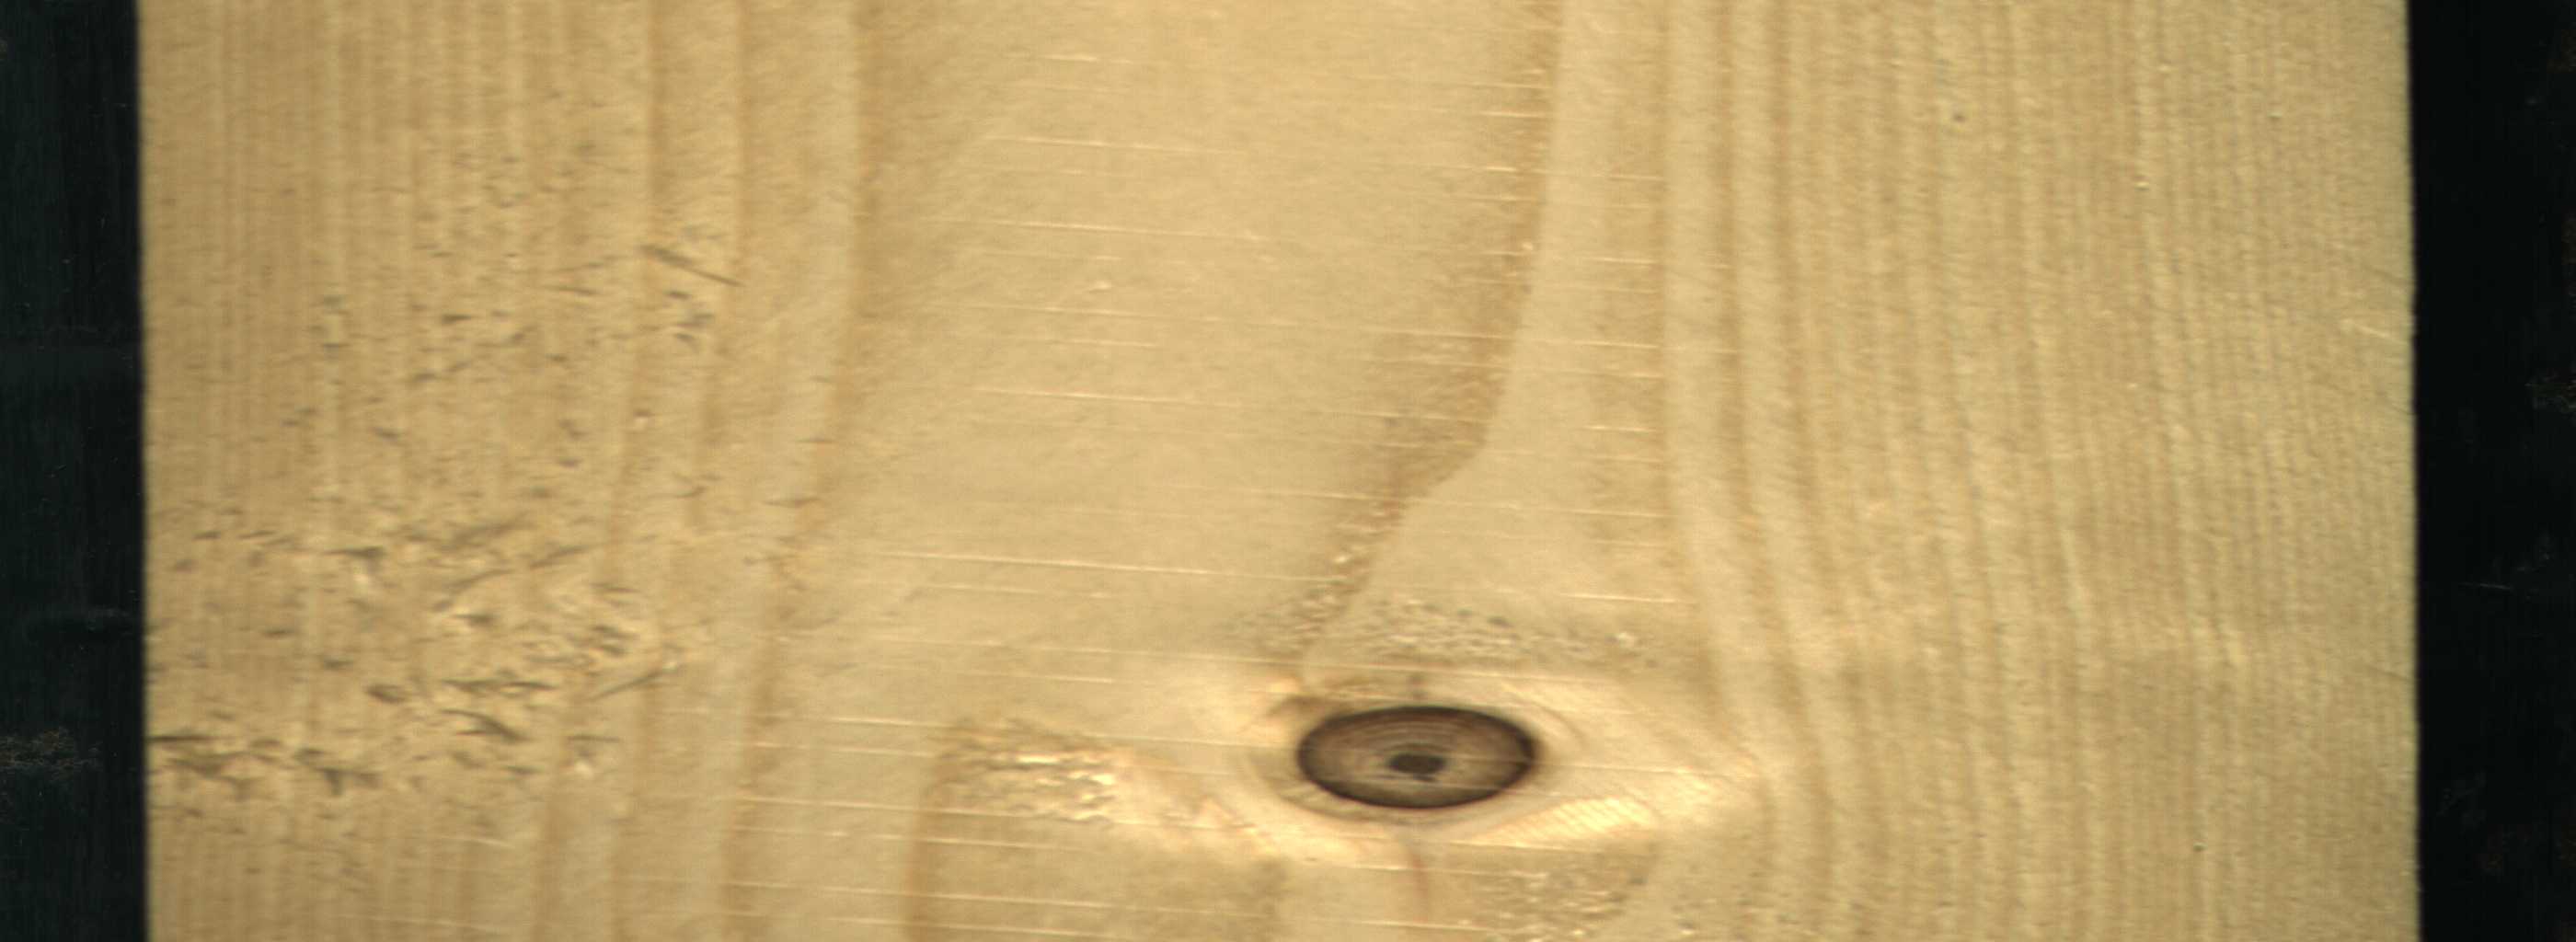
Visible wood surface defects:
Dead_Knot